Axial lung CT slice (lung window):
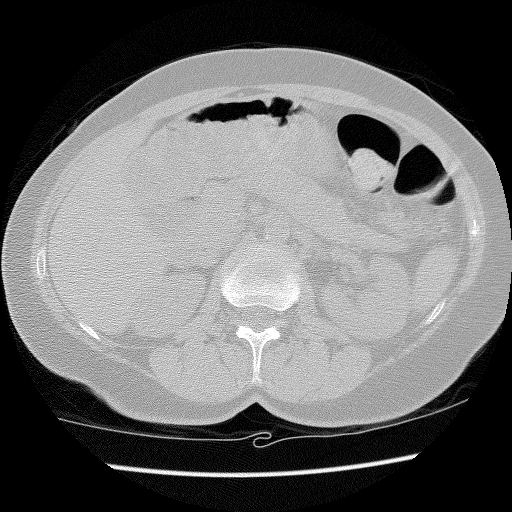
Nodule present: no